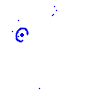
Particle: pion